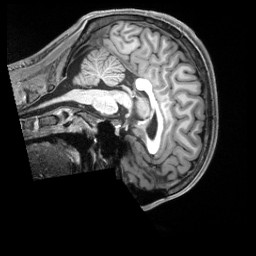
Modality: T1w
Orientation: sagittal
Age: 24
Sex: male
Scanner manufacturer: siemens
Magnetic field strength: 3 T
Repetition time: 2.3 s
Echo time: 0.00229 s